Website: home-depot
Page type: account-selection
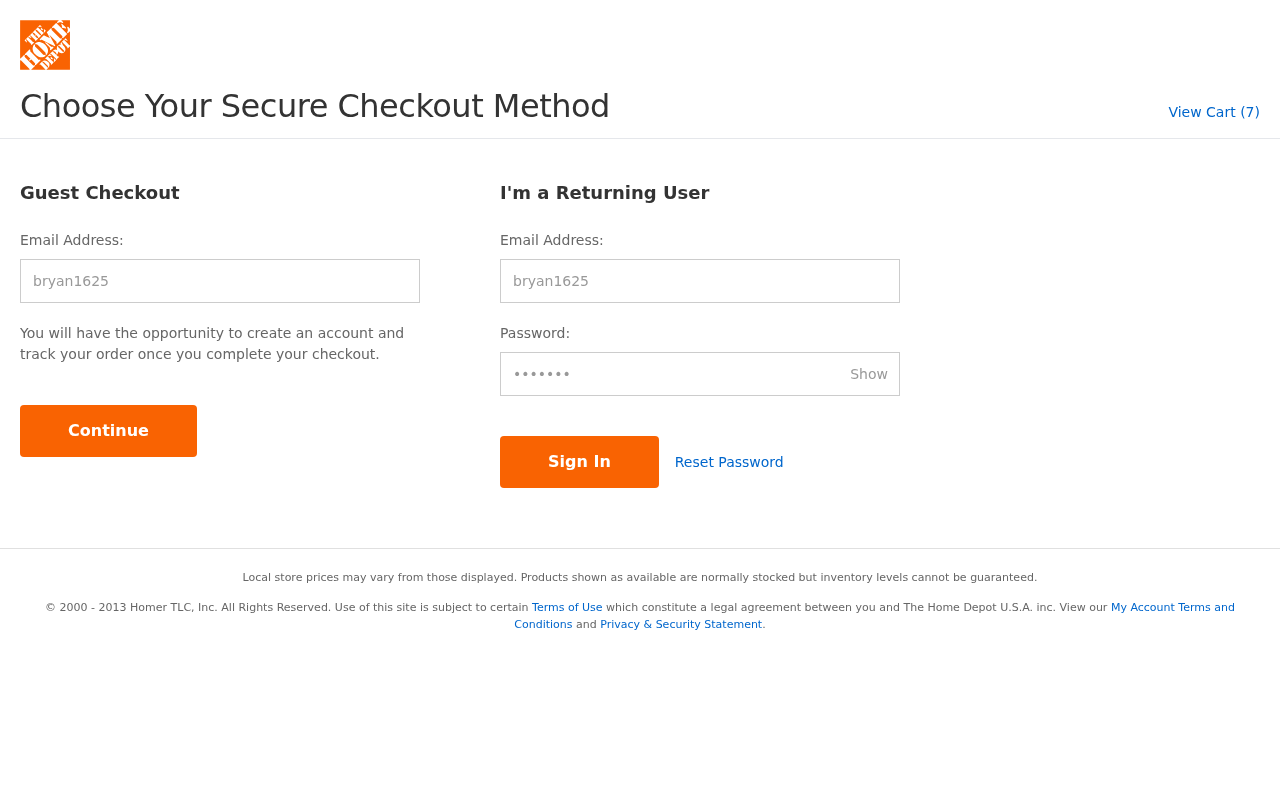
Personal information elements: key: PII_LOGIN_USERNAME
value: bryan1625
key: PII_LOGIN_USERNAME2
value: bryan1625
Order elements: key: ORDER_NUM_ITEMS
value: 7